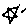
Label: star